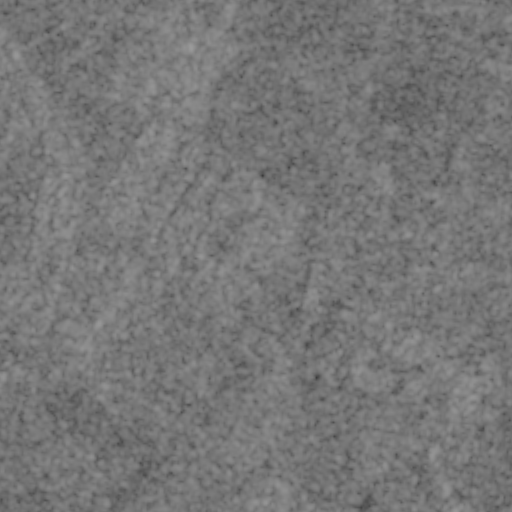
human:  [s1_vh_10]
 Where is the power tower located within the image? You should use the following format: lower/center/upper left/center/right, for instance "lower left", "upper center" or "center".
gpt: The power tower is located in the left of the image.
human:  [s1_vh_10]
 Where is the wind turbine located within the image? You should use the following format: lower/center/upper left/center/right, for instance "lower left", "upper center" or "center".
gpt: The wind turbine is located in the lower left of the image.
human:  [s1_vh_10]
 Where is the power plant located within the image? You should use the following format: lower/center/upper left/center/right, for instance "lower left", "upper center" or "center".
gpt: There is no power plant in the image.

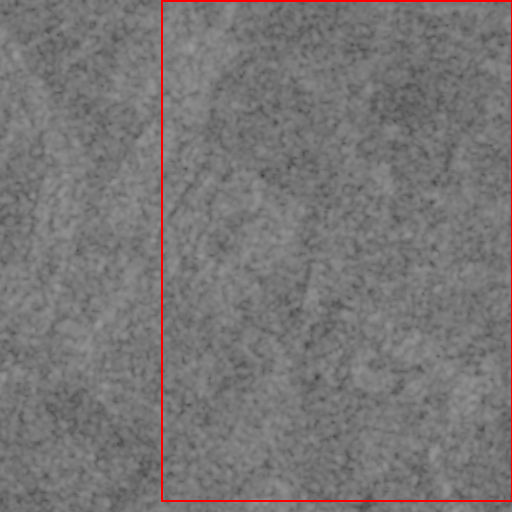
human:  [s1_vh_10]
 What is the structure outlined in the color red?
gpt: The structure outlined in red is a crop field.
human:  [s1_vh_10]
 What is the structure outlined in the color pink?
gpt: There is no pink outline.